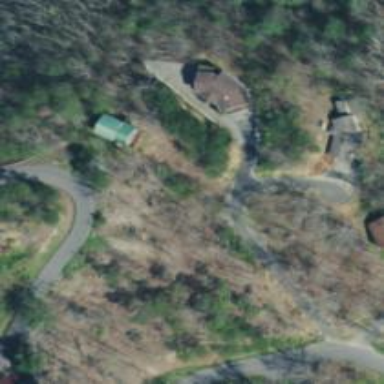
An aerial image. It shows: Driveway.